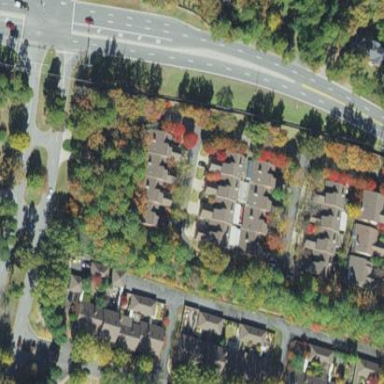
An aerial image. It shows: Residential area with apartments.